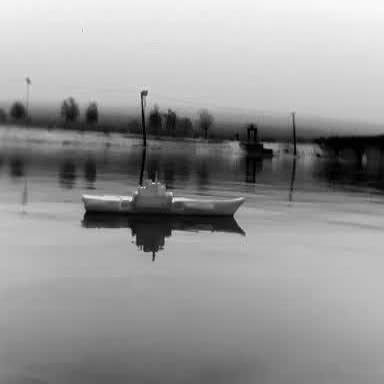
There is a warship in the infrared image.